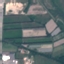
Land use / land cover: PermanentCrop